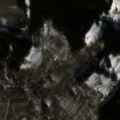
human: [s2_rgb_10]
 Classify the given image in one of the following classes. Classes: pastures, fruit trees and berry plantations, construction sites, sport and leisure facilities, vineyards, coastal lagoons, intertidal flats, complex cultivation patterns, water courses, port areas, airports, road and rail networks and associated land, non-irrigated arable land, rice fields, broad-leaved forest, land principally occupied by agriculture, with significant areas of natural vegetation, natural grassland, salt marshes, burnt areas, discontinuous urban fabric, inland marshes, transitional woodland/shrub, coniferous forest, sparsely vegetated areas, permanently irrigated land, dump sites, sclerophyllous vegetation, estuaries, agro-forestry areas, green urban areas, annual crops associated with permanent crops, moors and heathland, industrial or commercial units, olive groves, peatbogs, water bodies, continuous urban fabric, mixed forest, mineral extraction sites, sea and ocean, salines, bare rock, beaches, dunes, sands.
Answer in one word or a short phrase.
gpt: discontinuous urban fabric, non-irrigated arable land, land principally occupied by agriculture, with significant areas of natural vegetation, coniferous forest